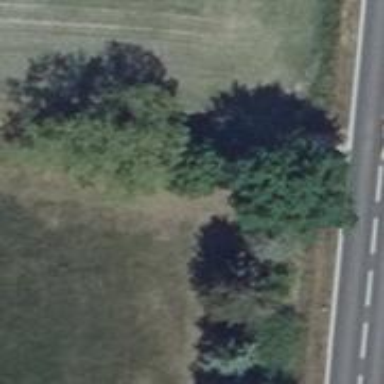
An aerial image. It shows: Row of deciduous broadleaved trees.